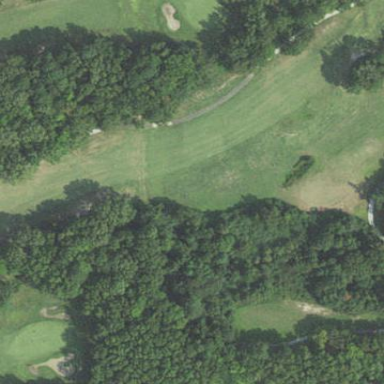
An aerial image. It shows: Golf pitch.